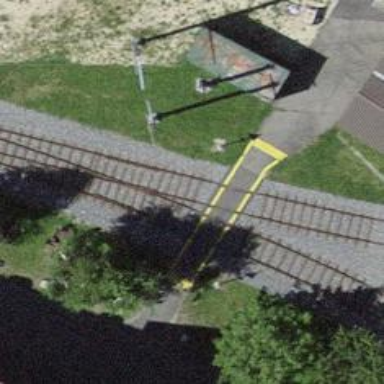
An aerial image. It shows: Crossing for the railway.